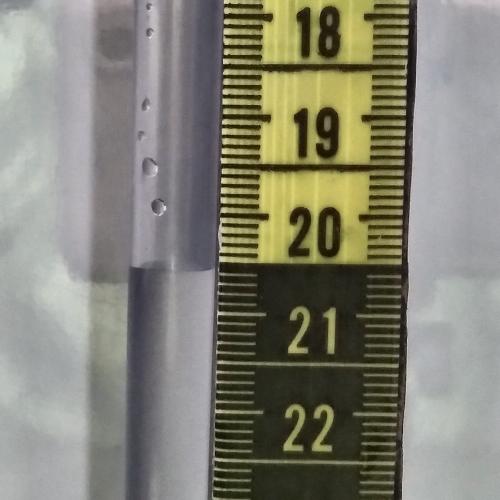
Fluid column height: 20.6 cm